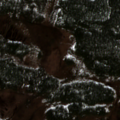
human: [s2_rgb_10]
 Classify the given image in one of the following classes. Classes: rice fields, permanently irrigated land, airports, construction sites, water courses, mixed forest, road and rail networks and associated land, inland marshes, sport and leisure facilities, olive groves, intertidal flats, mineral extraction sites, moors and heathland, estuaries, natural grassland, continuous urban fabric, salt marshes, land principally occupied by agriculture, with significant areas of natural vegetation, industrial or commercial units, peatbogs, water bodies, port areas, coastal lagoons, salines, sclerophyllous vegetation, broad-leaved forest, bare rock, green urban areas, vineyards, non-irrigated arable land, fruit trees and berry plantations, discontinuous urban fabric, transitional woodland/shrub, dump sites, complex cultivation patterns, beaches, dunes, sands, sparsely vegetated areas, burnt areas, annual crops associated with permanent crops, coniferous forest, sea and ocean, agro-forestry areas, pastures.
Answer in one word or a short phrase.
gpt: coniferous forest, peatbogs